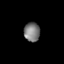
Tissue: skin
Cell type: Epithelial cells
Senescence score: 0.2243
Nuclear area (px): 301
Mean DAPI intensity: 121.246